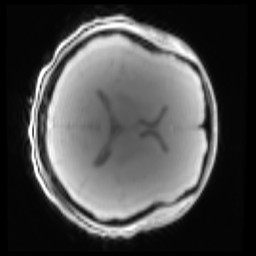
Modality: PDw
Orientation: axial
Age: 20
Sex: female
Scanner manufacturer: siemens
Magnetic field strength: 3 T
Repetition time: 0.25 s
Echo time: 0.00103 s